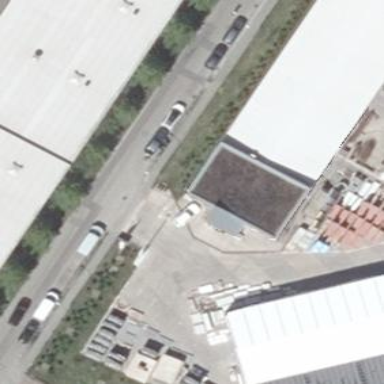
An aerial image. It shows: Commercial building with flat roof. It houses trade shop.